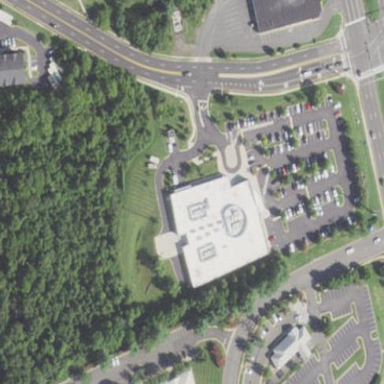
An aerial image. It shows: Clinic building offering healthcare services.